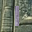
Label: 1